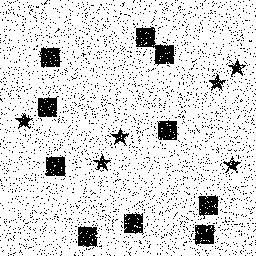
Squares: 10
Triangles: 0
Stars: 6
Total shapes: 16